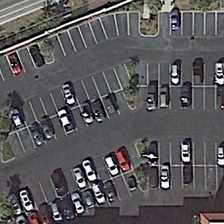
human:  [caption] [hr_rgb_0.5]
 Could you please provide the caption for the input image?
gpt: many cars are parked in a parking lot with several green trees .

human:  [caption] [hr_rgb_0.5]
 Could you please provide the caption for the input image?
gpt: many cars are parked in a parking lot with several green trees .

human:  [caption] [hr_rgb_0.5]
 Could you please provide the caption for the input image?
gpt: many cars are parked in a parking lot with several green trees .

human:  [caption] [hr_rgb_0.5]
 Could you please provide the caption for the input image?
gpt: many cars are parked in a parking lot with several green trees .

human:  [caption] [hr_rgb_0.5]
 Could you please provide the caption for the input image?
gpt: many cars are parked in a parking lot with several green trees .